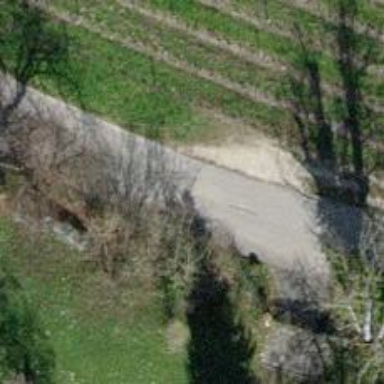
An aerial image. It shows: Residential road with asphalt surface.